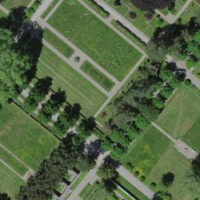
EUNIS habitat code: 53
Species observed at this site:
Allium ursinum
Orchesella cincta
Hippodamia variegata
Pieris mannii
Fagus sylvatica
Cantharis rustica
Araniella opisthographa
Cyaniris semiargus
Polyommatus icarus
Vespula vulgaris
Aesculus hippocastanum